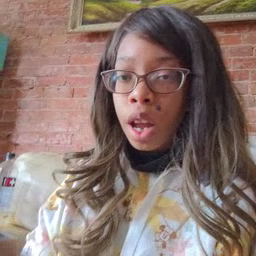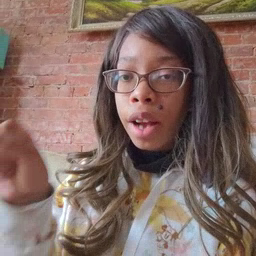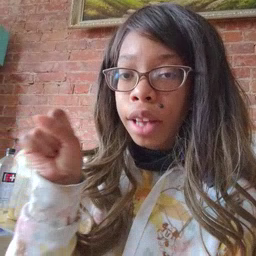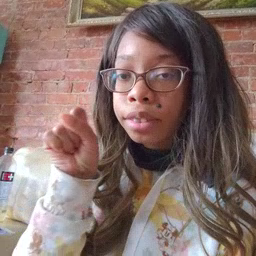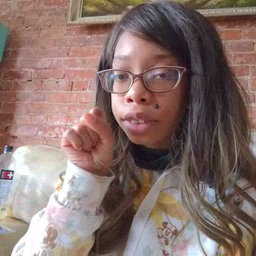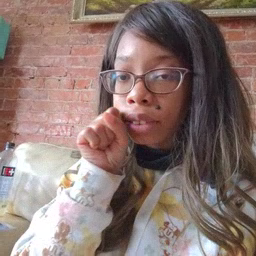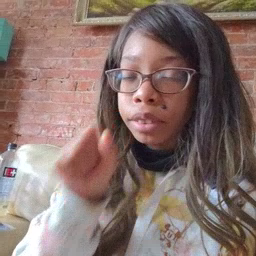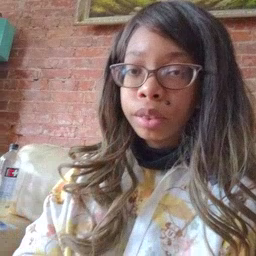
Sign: carrot